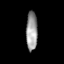
Tissue: prostate
Cell type: Epithelial cells
Senescence score: 0.3276
Nuclear area (px): 431
Mean DAPI intensity: 156.135